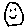
Label: smiley face